Aerial crown-view tile of a tropical tree (Barro Colorado Island, Panama), acquired 20240813:
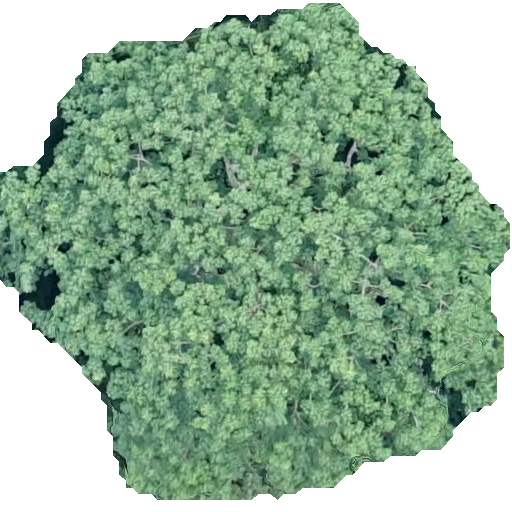
Species: Pseudobombax septenatum
GBIF accepted scientific name: Pseudobombax septenatum
Crown area: 283.759 m²